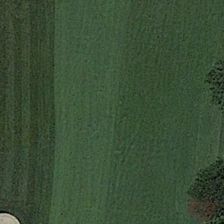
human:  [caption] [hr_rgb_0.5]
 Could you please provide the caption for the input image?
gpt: the meadow is green and yellow,clean and smooth .

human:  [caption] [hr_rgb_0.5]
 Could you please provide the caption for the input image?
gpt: two green trees are near a piece of green meadow .

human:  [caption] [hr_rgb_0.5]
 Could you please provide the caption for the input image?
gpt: a lot of streamlined patterns are on the grass .

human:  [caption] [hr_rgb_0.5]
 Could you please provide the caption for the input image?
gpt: two green trees are near a piece of green meadow .

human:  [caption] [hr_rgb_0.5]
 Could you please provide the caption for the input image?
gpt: a lot of streamlined patterns are on the grass .